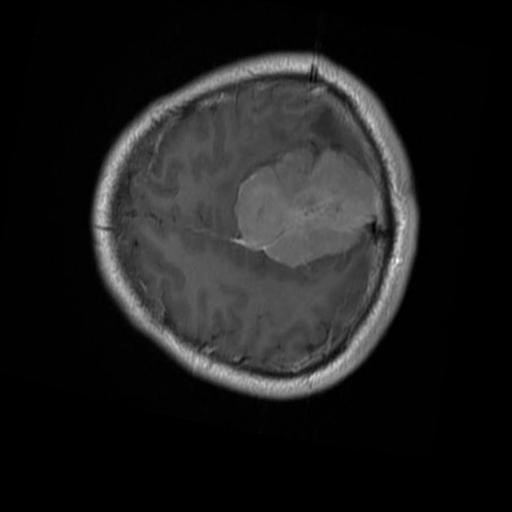
Label: brain_menin